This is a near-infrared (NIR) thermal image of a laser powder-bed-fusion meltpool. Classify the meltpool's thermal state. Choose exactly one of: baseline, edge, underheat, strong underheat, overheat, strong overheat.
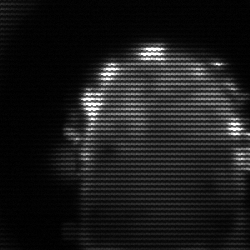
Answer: baseline